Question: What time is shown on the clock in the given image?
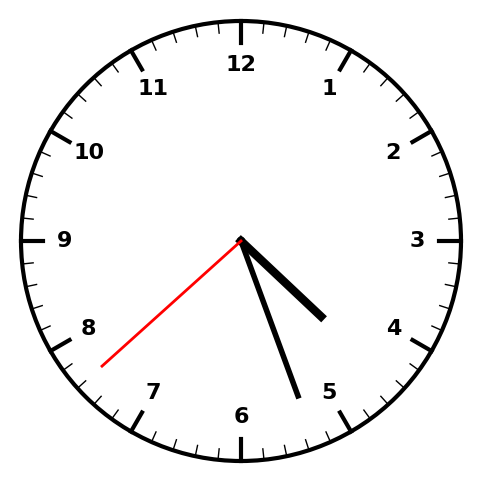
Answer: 04:26:38